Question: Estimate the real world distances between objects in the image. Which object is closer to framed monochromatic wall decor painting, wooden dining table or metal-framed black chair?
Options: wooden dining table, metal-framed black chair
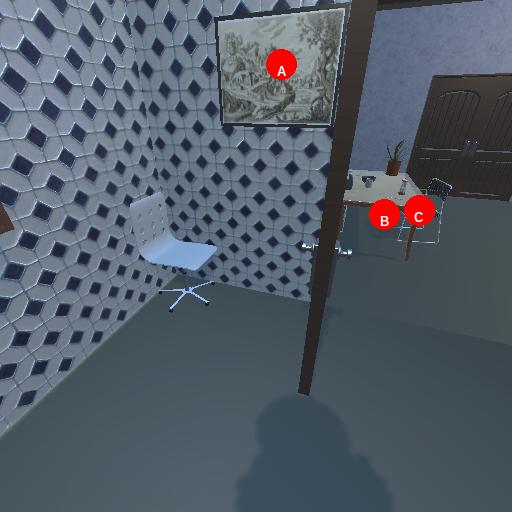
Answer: wooden dining table